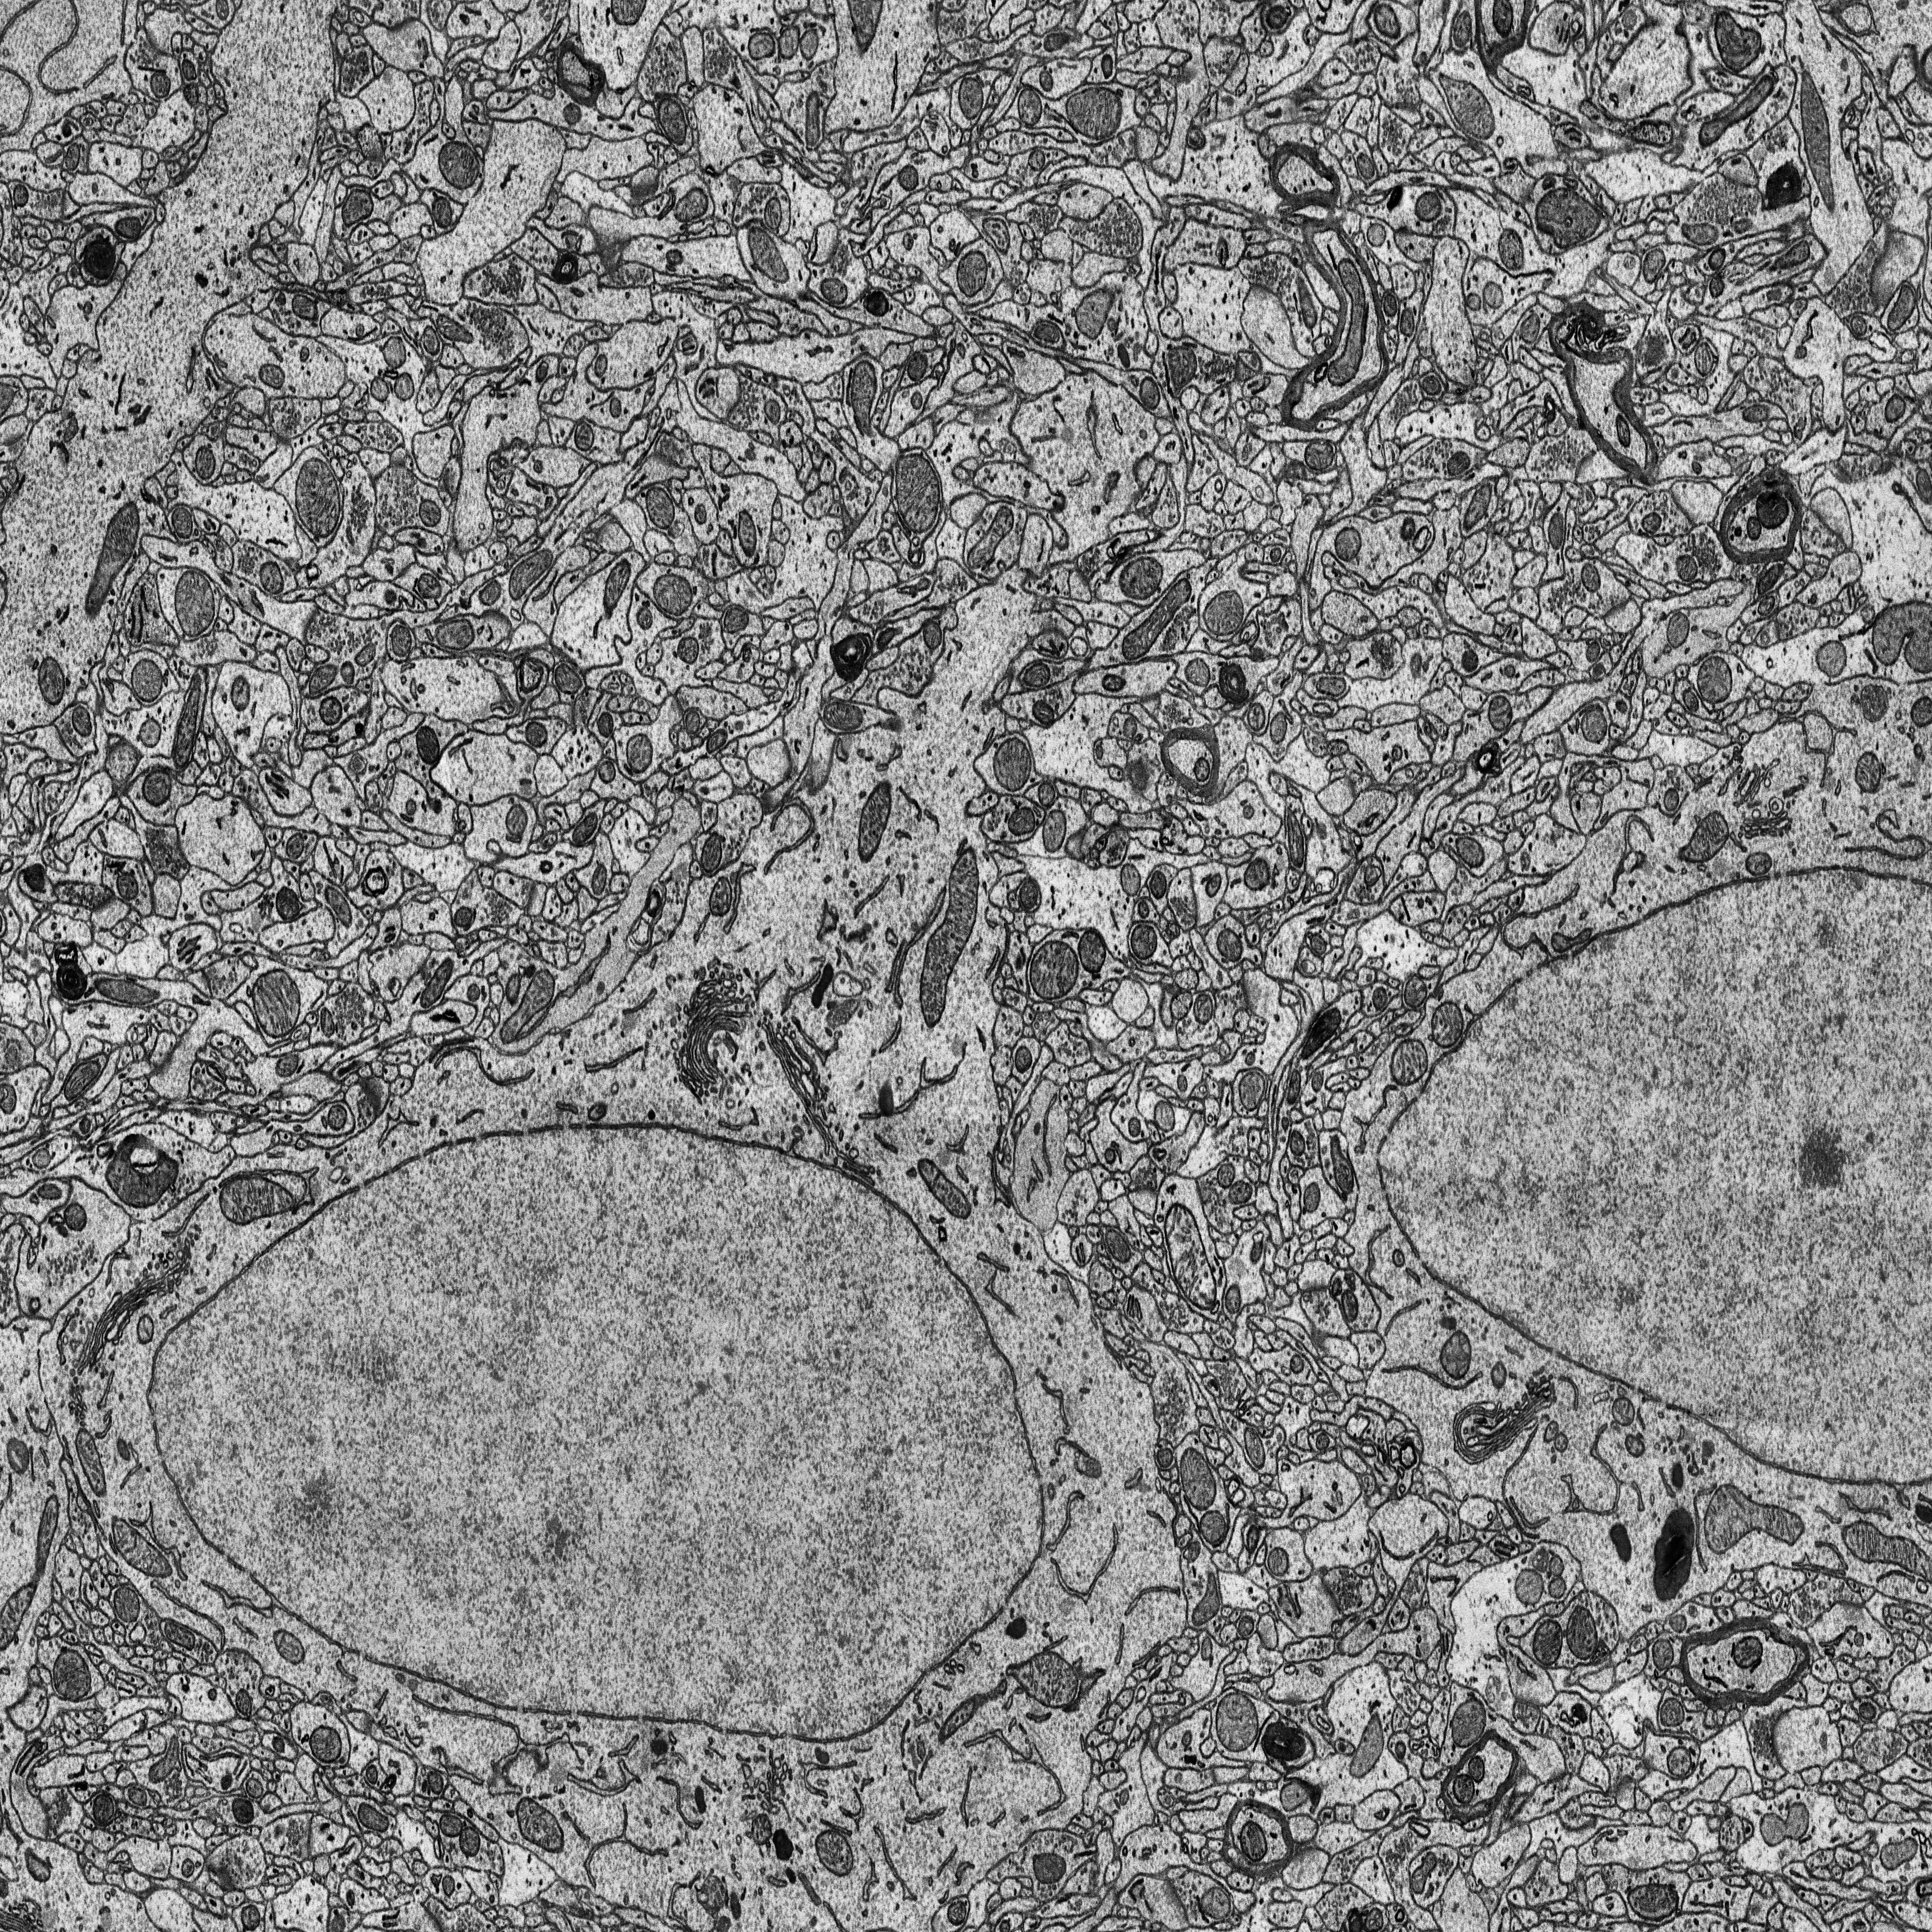
Electron microscopy slice of rat cortex tissue
Slice depth (z): 364
Mitochondria instances in slice: 358